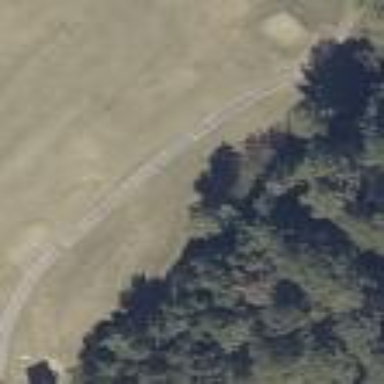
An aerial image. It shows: Area of rough grass used for golf.